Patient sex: M
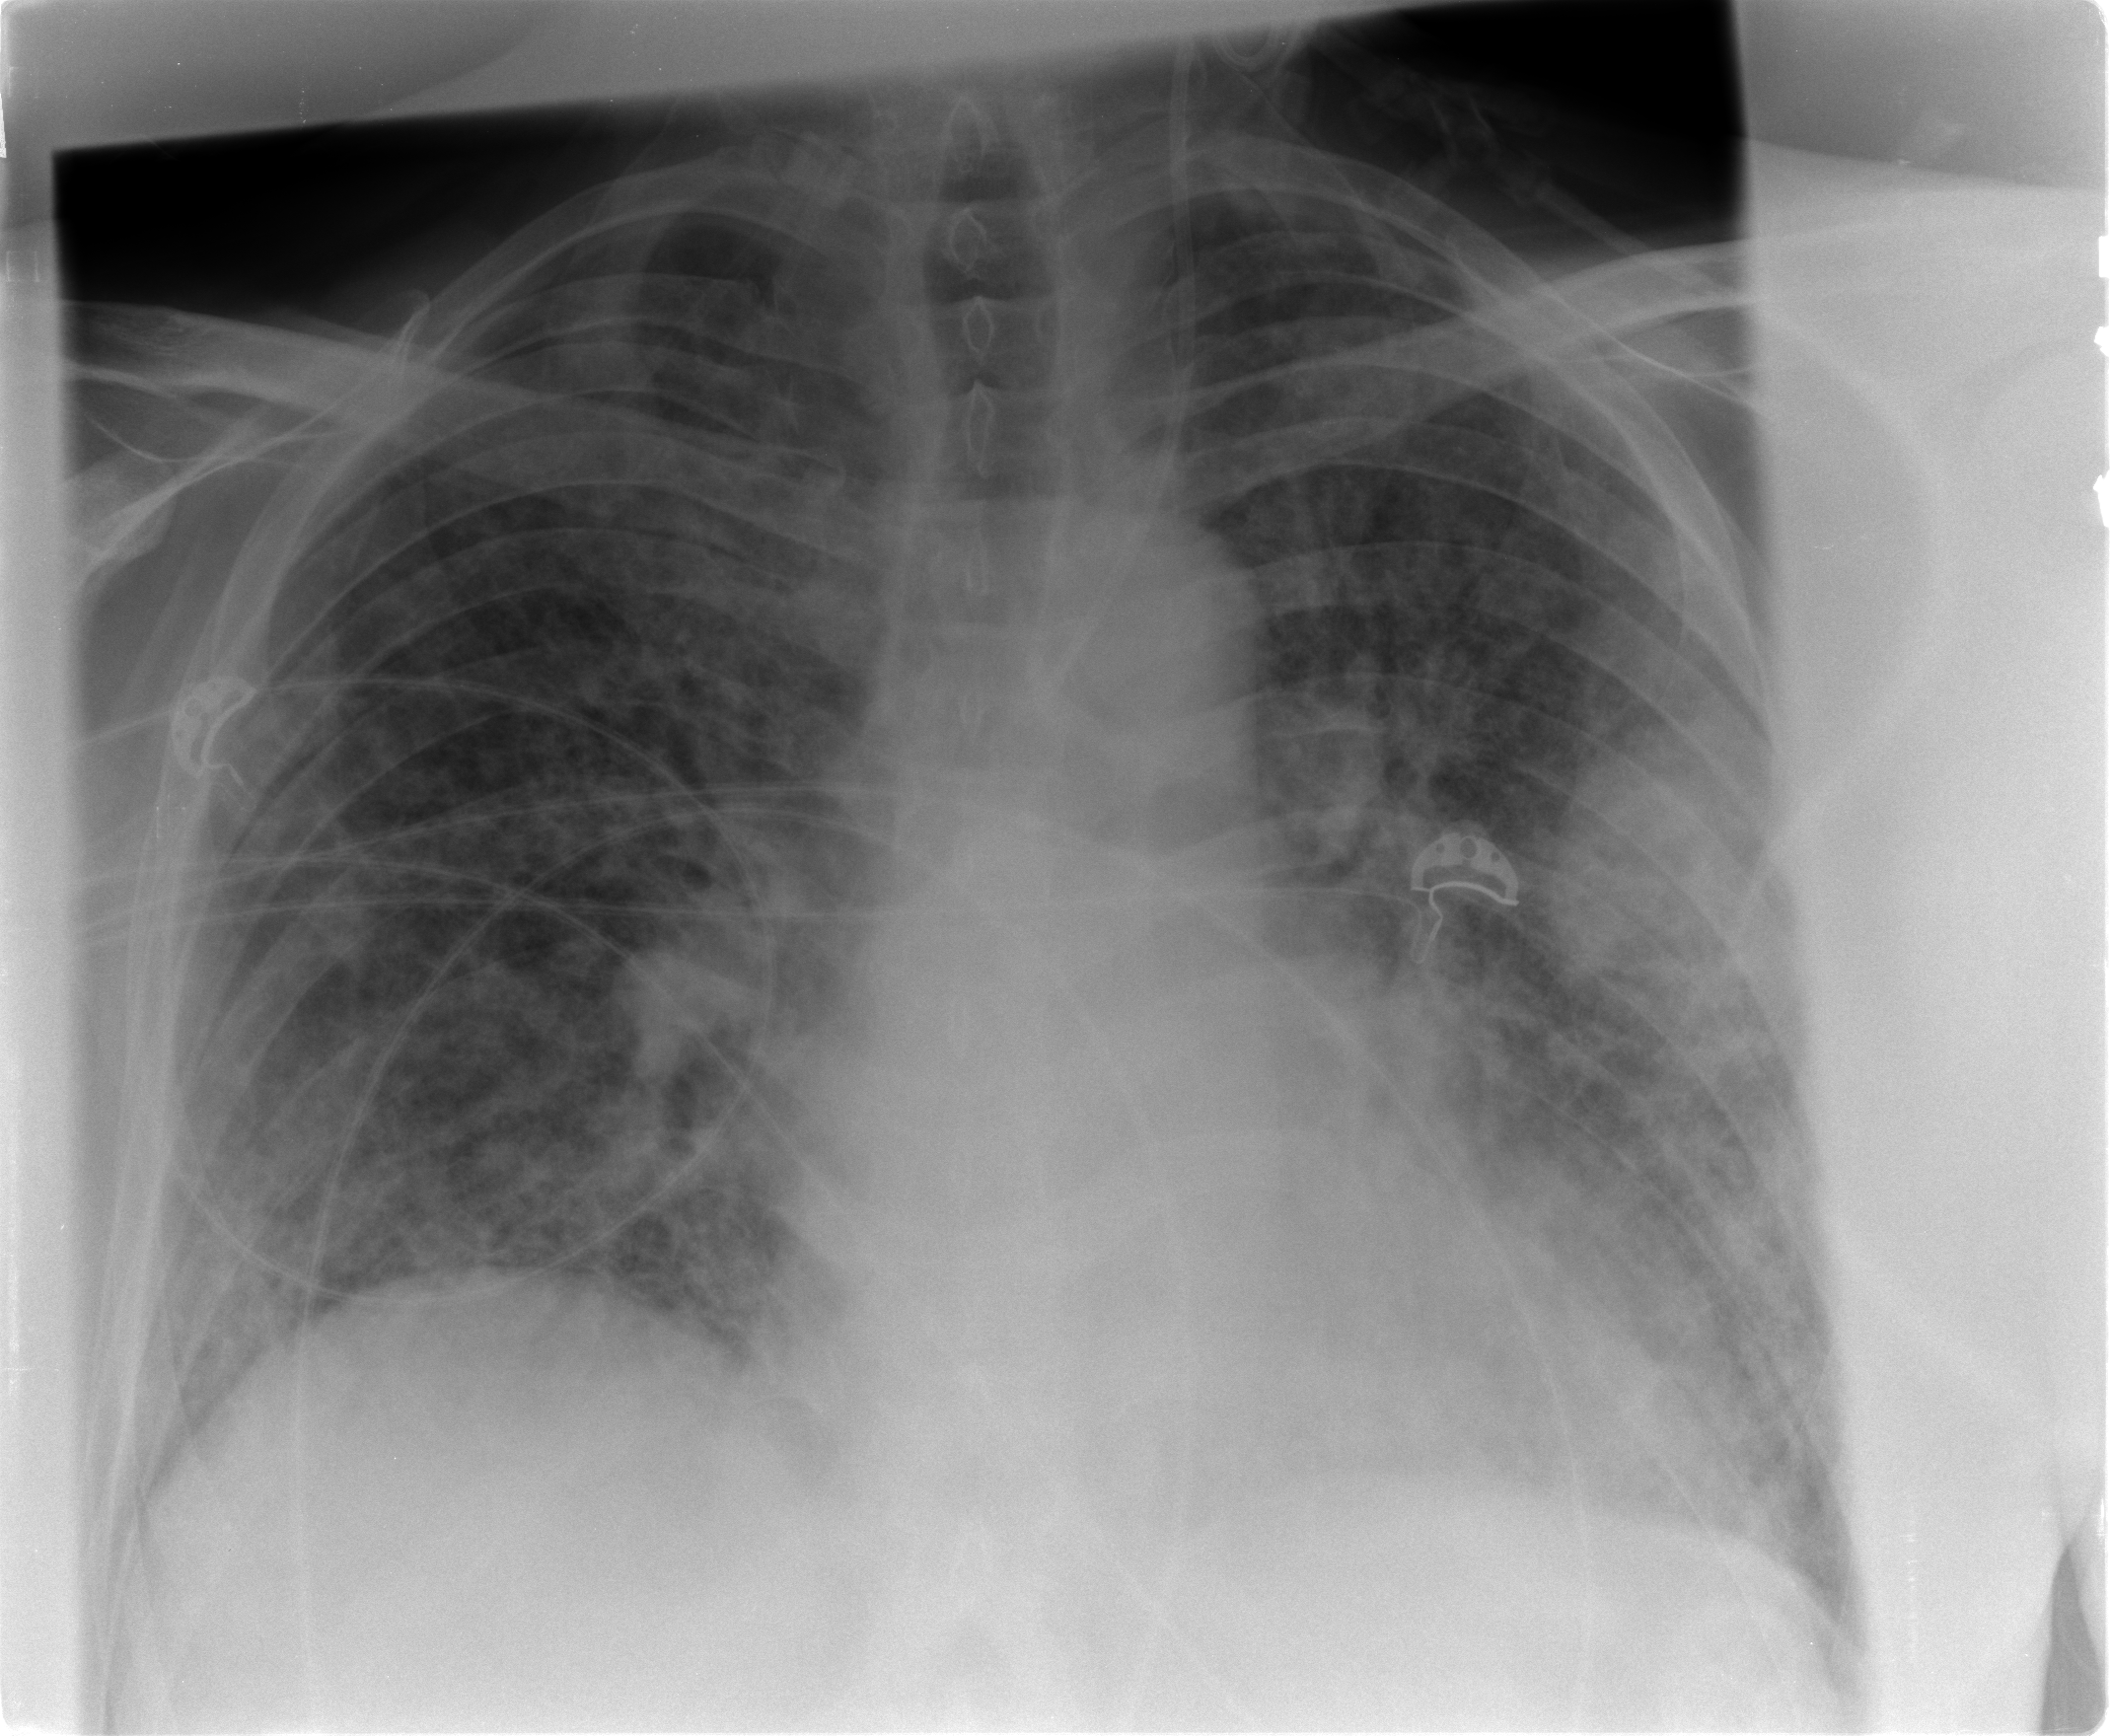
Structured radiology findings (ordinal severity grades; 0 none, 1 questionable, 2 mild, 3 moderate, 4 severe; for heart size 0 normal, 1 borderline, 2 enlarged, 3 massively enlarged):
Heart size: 3
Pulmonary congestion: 2
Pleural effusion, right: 1
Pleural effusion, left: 2
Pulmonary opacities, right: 4
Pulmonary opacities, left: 4
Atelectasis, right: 3
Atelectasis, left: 3